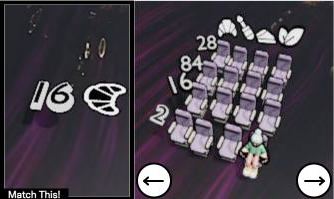
Task: seats
Answer: no